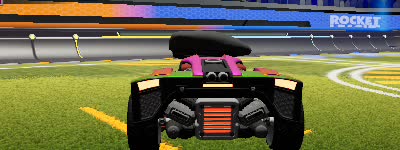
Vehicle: breakout